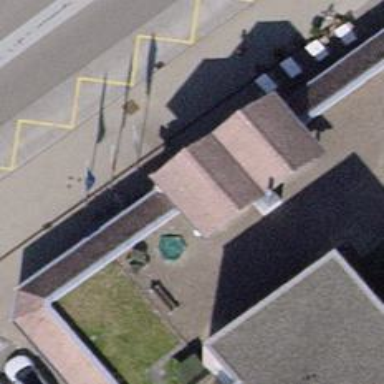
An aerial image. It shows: Flagpole structure.